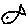
Label: fish